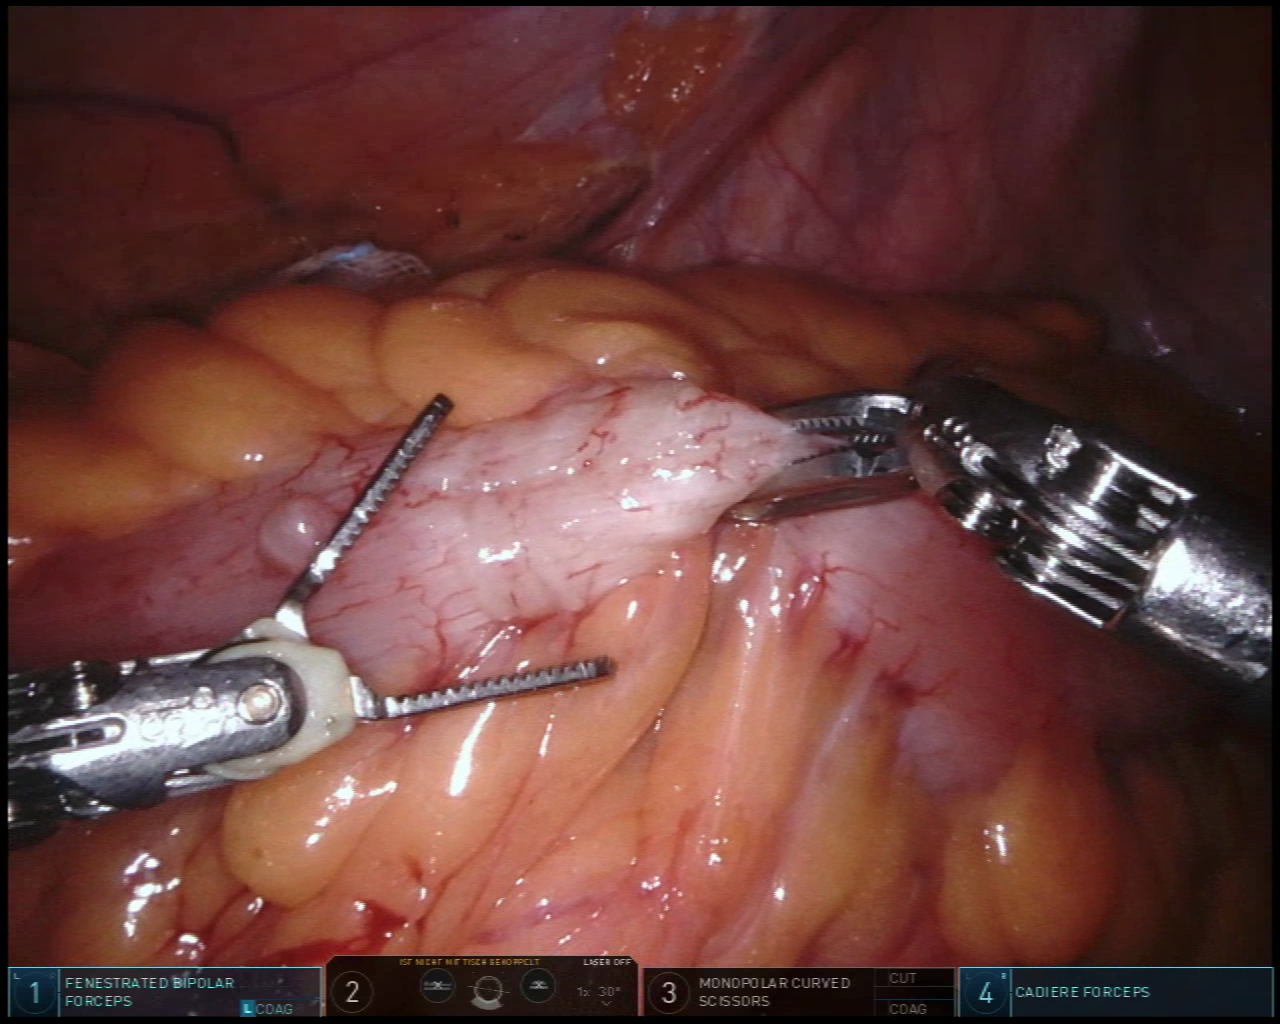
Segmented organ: colon
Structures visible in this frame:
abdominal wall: yes
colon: yes
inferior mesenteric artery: no
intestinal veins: no
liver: no
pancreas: no
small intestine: no
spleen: no
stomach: no
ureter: no
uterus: no
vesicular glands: no